Question: In VS 2013, I am setting up the WCF service. I am getting an error as
" This operation is not supported in the WCF Test Client because it uses System.Threading.Tasks "

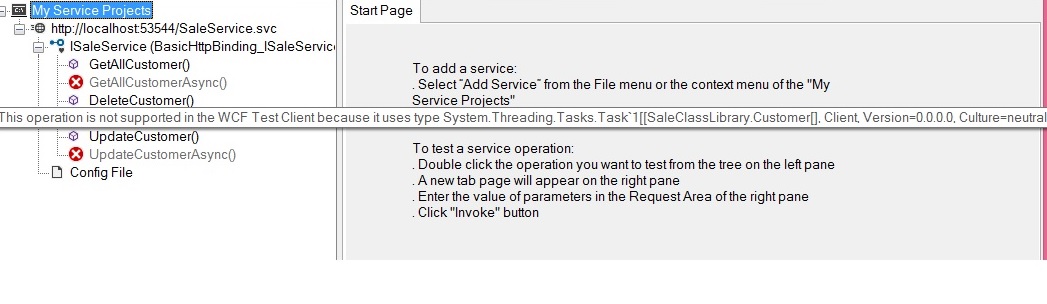
Answer: If the synchronous methods are working then your service is working fine. The problem you are having is the fact that the WCF test does not support methods that return a Task, you must either use the synchronous methods with the built in client or write your own client that uses the asynchronous methods to test your service..
There is nothing you can do to "fix" it to make the WCF test client work with asynchronous methods.